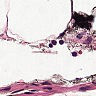
Metastatic tissue present: no